Question: I'm implementing drag-and-drop functionality to a 'TTreeView'. On a 'OnStartDrag' Event of it, I'm creating the 'DragOcject' of my derived class:
'''
TTreeDragControlObject = class(TDragObject)
private
FDragImages: TDragImageList;
FText: String;
protected
function GetDragImages: TDragImageList; override;
end;
procedure TfrmMain.tvTreeStartDrag(Sender: TObject;
var DragObject: TDragObject);
begin
DragObject := TTreeDragControlObject.Create;
TTreeDragControlObject(DragObject).FText := tvTree.Selected.Text;
end;
'''
And this is my override 'GetDragImages' function of my 'DragObcject':
'''
function TTreeDragControlObject.GetDragImages: TDragImageList;
var
Bmp: TBitmap;
begin
if FDragImages = nil then
begin
FDragImages := TDragImageList.Create(nil);
Bmp := TBitmap.Create;
try
Bmp.Width := Bmp.Canvas.TextWidth(FText) + 25;
Bmp.Height := Bmp.Canvas.TextHeight(FText);
Bmp.Canvas.TextOut(25, 0, FText);
FDragImages.Width := Bmp.Width;
FDragImages.Height := Bmp.Height;
FDragImages.SetDragImage(FDragImages.Add(Bmp, nil), 0, 0);
finally
Bmp.Free;
end;
end;
Result := FDragImages;
end;
'''
Everything works fine except it has a painting glitch while dragging over the tree nodes:

How can I avoid this behavior?
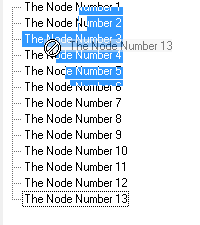
Answer: Based on @Sean's and @bummi's answers I would post the entire code and conclusions that worked for me in .
On WinXP XPManifest is a must - 'Hide/ShowDragImage' are needed.
On Win7 XPManifest is needed. 'Hide/ShowDragImage' are a must.
- use both XPManifest and 'HideDragImage' and 'ShowDragImage' to ensure TV will work both on XP/Win7.
---
'''
type
TTreeDragControlObject = class(TDragControlObject)
private
FDragImages: TDragImageList;
FText: String;
protected
function GetDragImages: TDragImageList; override;
public
destructor Destroy; override;
procedure HideDragImage; override;
procedure ShowDragImage; override;
property DragText: string read FText write FText;
end;
TForm1 = class(TForm)
TreeView1: TTreeView;
procedure TreeView1StartDrag(Sender: TObject; var DragObject: TDragObject);
procedure TreeView1DragOver(Sender, Source: TObject; X, Y: Integer; State: TDragState; var Accept: Boolean);
procedure TreeView1EndDrag(Sender, Target: TObject; X, Y: Integer);
private
FDragObject: TTreeDragControlObject;
public
end;
...
{ TTreeDragControlObject}
destructor TTreeDragControlObject.Destroy;
begin
FDragImages.Free;
inherited;
end;
procedure TTreeDragControlObject.HideDragImage;
begin
GetDragImages.HideDragImage;
end;
procedure TTreeDragControlObject.ShowDragImage;
begin
GetDragImages.ShowDragImage;
end;
function TTreeDragControlObject.GetDragImages: TDragImageList;
var
Bmp: TBitmap;
begin
if FDragImages = nil then
begin
FDragImages := TDragImageList.Create(nil);
Bmp := TBitmap.Create;
try
Bmp.Width := Bmp.Canvas.TextWidth(FText) + 25;
Bmp.Height := Bmp.Canvas.TextHeight(FText);
Bmp.Canvas.TextOut(25, 0, FText);
FDragImages.Width := Bmp.Width;
FDragImages.Height := Bmp.Height;
FDragImages.SetDragImage(FDragImages.Add(Bmp, nil), 0, 0);
finally
Bmp.Free;
end;
end;
Result := FDragImages;
end;
{ TForm1 }
procedure TForm1.TreeView1StartDrag(Sender: TObject; var DragObject: TDragObject);
begin
FDragObject := TTreeDragControlObject.Create(TTreeView(Sender));
FDragObject.DragText := TTreeView(Sender).Selected.Text;
DragObject := FDragObject;
end;
procedure TForm1.TreeView1DragOver(Sender, Source: TObject; X, Y: Integer;
State: TDragState; var Accept: Boolean);
begin
Accept := Source is TTreeDragControlObject;
end;
procedure TForm1.TreeView1EndDrag(Sender, Target: TObject; X, Y: Integer);
begin
FDragObject.Free;
end;
'''
---
Note that in code both 'FDragImages' and 'var DragObject' are leaking memory. I'd suggest using 'TDragControlObject' instead of 'TDragObject' (does your 'tvTreeEndDrag' fire at all now? - it did not fire for me)